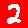
Digit: 2